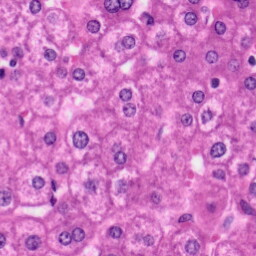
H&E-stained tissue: Liver